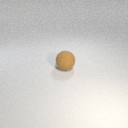
large brown rubber sphere